Question: I am having a problem with Git Bash on Windows. It is always eating the last character on every line which wraps, leading me to sometimes having a repeated letter in my commit messages. Any ideas on how to solve this?
You can see this in the example below, the commit message is correct but not fully displayed.

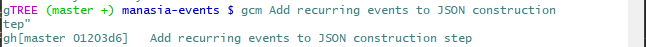
Answer: Never mind, I figured out what the problem was. This only happens when the console overflows, which is why that initial letter g is there. Essentially the program doesn't know that initial g is there, but it still terminates the line after the same amount of characters, so the last letter is swallowed. However, it does not ignore your input, it just doesn't display it.